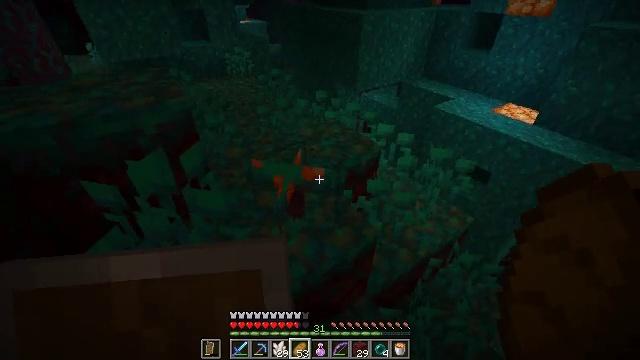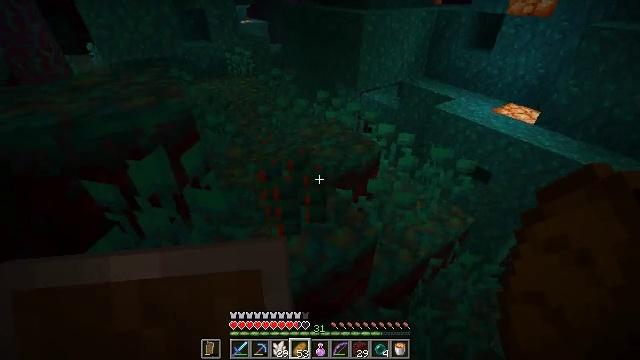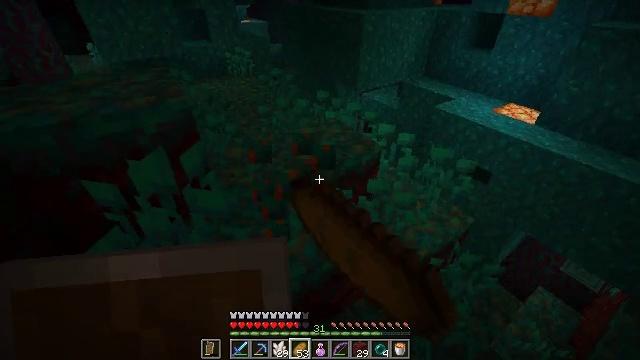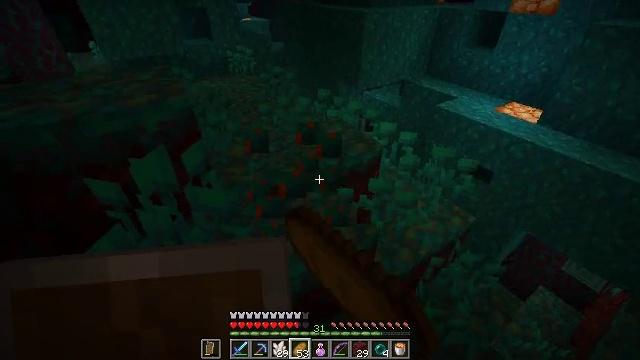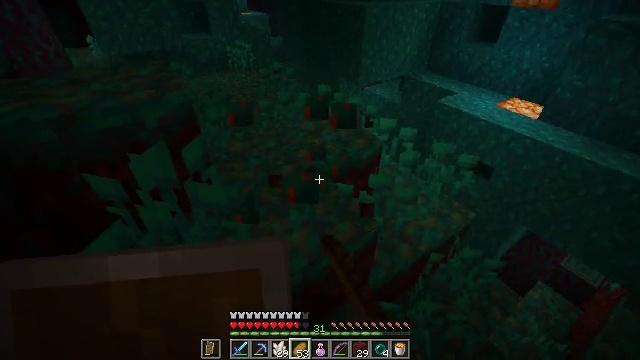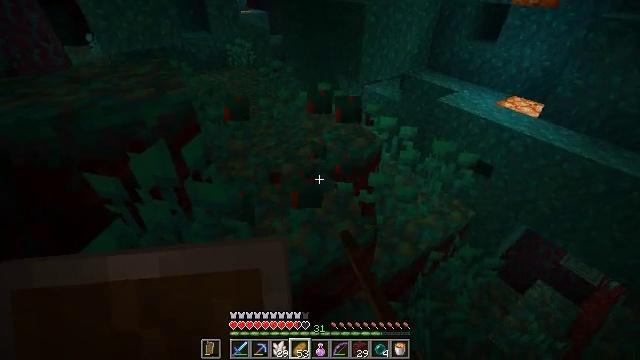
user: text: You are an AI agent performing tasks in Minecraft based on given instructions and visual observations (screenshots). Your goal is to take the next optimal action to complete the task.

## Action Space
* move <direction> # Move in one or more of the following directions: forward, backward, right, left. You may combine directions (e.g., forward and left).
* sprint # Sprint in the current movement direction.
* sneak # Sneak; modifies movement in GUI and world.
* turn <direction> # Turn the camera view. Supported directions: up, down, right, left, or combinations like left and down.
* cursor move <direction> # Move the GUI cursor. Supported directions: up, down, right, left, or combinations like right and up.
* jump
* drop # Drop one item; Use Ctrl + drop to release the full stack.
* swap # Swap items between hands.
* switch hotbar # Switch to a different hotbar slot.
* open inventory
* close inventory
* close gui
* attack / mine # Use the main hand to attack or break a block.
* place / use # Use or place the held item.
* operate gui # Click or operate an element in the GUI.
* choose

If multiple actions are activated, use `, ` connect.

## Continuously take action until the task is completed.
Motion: motion action
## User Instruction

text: Gather warped fungus in the Nether.
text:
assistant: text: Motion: attack / mine
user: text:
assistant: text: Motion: attack / mine
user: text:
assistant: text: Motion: attack / mine
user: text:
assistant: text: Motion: no_op
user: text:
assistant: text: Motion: no_op
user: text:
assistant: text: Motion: no_op